Interaction volume radius: 5 \u00c5
Interaction volume height: 30 \u00c5
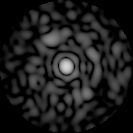
Disorder parameter: 0.8296